八年级 · 组合几何学
如图, 正方形纸片 $A B C D$ 的边长为 $15, E 、 F$ 分别是 $C D 、 A D$ 边上的点, 连接 $A E$, 把正方形纸片沿 $B F$ 折叠, 使点 $A$ 落在 $A E$ 上的一点 $G$, 若 $C E=7$. 则折痕 $B F$ 的长为 $(\quad)$
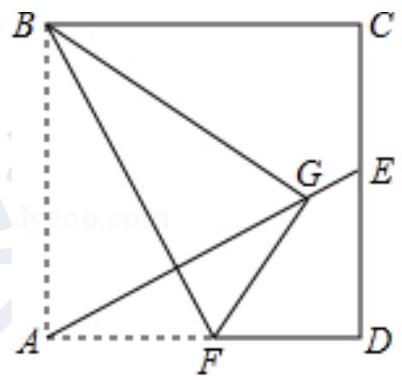
A. 12
B. 15
C. 17
D. 23

答案: C
解析: $\because$ 四边形 $A B C D$ 为正方形,

$\therefore A B=A D=15, \angle B A D=\angle D=90^{\circ}$,

$\because C E=7$

$\therefore D E=15-7=8$,

由折叠及轴对称的性质可知, $\triangle A B F \cong \triangle G B F, B F$ 垂直平分 $A G$,

$\therefore B F \perp A E, A H=G H$,

$\therefore \angle B A H+\angle A B H=90^{\circ}$,

又 $\because \angle F A H+\angle B A H=90^{\circ} ，$

$\therefore \angle A B H=\angle F A H$,

在 $\triangle A B F$ 与 $\triangle D A E$ 中

$$
\left\{\begin{aligned}
\angle B A F & =\angle \mathrm{ADE} \\
A B & =A D \\
\angle A B F & =\angle D A E
\end{aligned}\right.
$$

$\therefore \triangle A B F \cong \triangle D A E(A S A)$,
$\therefore A F=D E=8, B F=A E$

在Rt $\triangle A B F$ 中,

$B F=\sqrt{\mathrm{AB}^{2}+\mathrm{AF}^{2}}=\sqrt{225+64}=17$,

故选 $C$.